Question: I have a map that is not displaying.
The page loads all the controls but the map canvas fails to load. I'm not sure where to look as this map was working fine for years but I have updated the html and it has since stopped working (see attached)
I have tried stripping it down to bare bones to see if I can get it working (i.e. just the map, a point and a marker) but nothing... I am using v2 - GMap2
'''
<script src="http://maps.google.com/maps?file=api&amp;v=2&amp;key=ABQIAAAAHXuavtLbrkcGH6cQdo3gBBS4qDQlwPUwKySmZaFjOqYCz5LrLRQqZperPeQ8BVZogxQeWtkVuxYdcQ" type="text/javascript" charset="utf-8"></script>
<script type="text/javascript" charset="utf-8">
//<![CDATA[
var map = null;
function mapOnLoad() {
if (GBrowserIsCompatible()) {
var mapObj = document.getElementById("map");
if (mapObj != "undefined" && mapObj != null) {
map = new GMap2(document.getElementById("map"));
map.setCenter(new GLatLng(-38.165295, 145.188317), 15, G_NORMAL_MAP);
map.addControl(new GLargeMapControl3D());
map.addControl(new GMenuMapTypeControl());
map.addControl(new GScaleControl());
var point = new GLatLng(-38.<PHONE>,145.<PHONE>);
map.addOverlay(new GMarker(point));
} else {
alert("The map could not be displayed on your browser.");
}
}
}
//]]>
</script>
<div id="map" class="map" style=""></div>
'''
Please help!

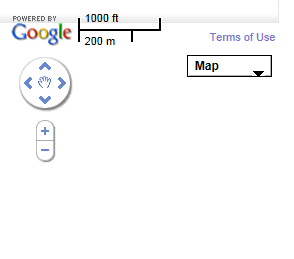
Answer: Work for me, try this :
'''
<html>
<head>
<title>Google Maps JavaScript API Example</title>
<script src="http://maps.google.com/maps?file=api&amp;v=2&amp;key=ABQIAAAAHXuavtLbrkcGH6cQdo3gBBS4qDQlwPUwKySmZaFjOqYCz5LrLRQqZperPeQ8BVZogxQeWtkVuxYdcQ" type="text/javascript" charset="utf-8"></script>
<script type="text/javascript" charset="utf-8">
//<![CDATA[
var map = null;
function mapOnLoad() {
if (GBrowserIsCompatible()) {
var mapObj = document.getElementById("map");
if (mapObj != "undefined" && mapObj != null) {
map = new GMap2(document.getElementById("map"));
map.setCenter(new GLatLng(-38.165295, 145.188317), 15, G_NORMAL_MAP);
map.addControl(new GLargeMapControl3D());
map.addControl(new GMenuMapTypeControl());
map.addControl(new GScaleControl());
var point = new GLatLng(-38.<PHONE>,145.<PHONE>);
map.addOverlay(new GMarker(point));
} else {
alert("The map could not be displayed on your browser.");
}
}
}
//]]>
</script>
</head>
<body onload="mapOnLoad()" onunload="GUnload()">
<div id="map" class="map" style="width: 500px; height: 300px"></div>
</body>
'''